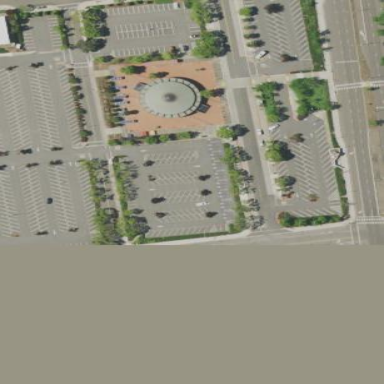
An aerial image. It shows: Parking area with surface specifically designated for park and ride for the subway.